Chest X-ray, PA view. Patient: 60 years old, sex M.
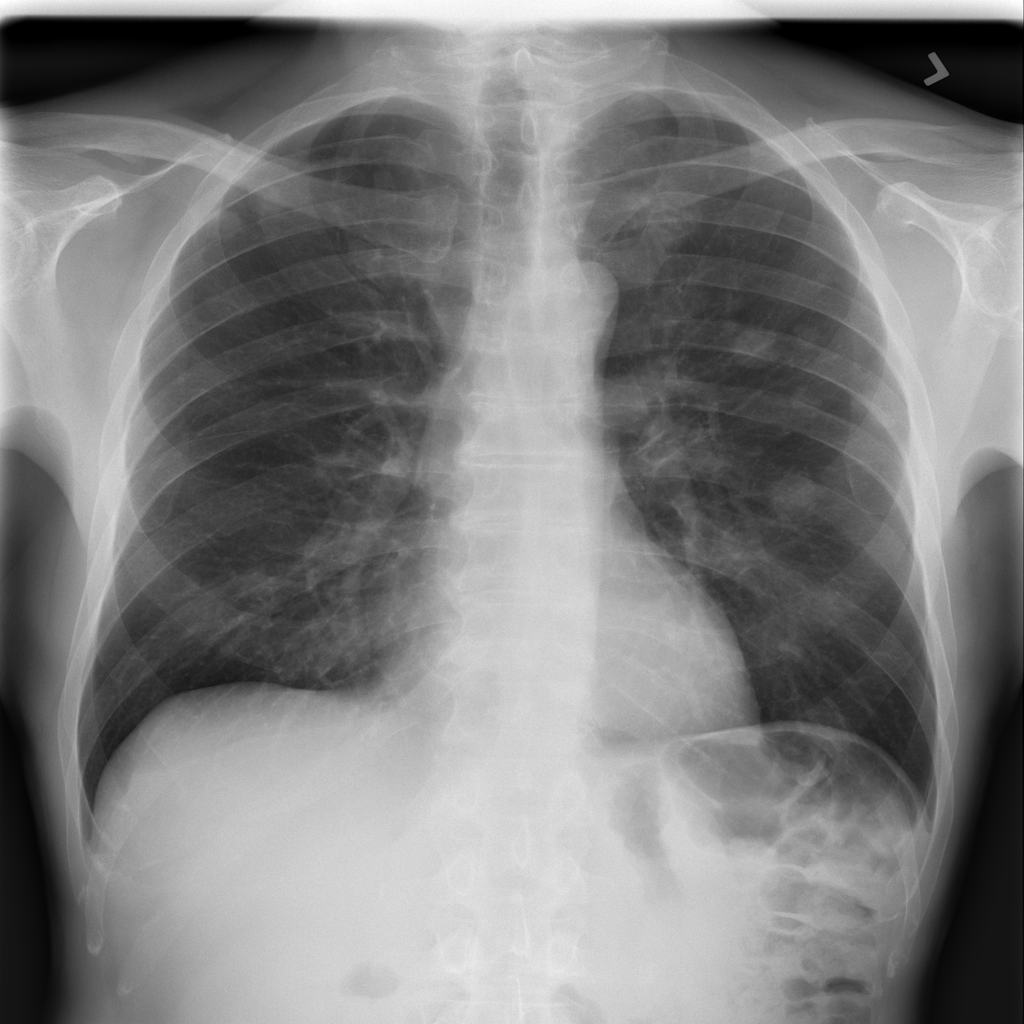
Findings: Mass